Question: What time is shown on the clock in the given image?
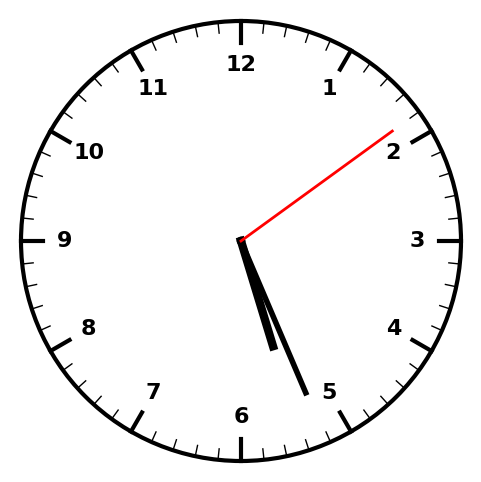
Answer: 05:26:09